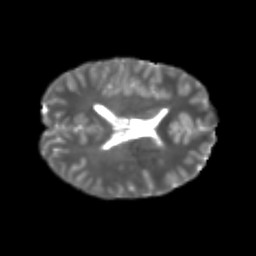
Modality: T2w
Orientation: axial
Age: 20
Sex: male
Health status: healthy
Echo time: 0.074 s